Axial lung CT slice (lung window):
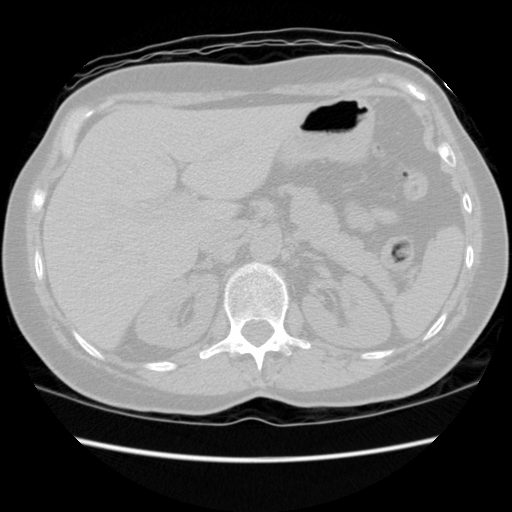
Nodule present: no